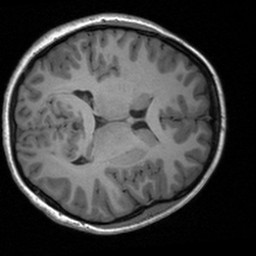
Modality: T1w
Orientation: axial
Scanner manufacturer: siemens
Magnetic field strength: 3 T
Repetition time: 1.9 s
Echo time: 0.00226 s